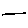
Label: line